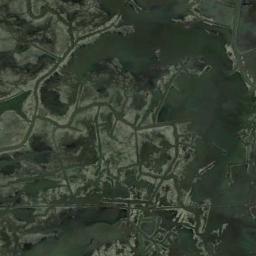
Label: wetland